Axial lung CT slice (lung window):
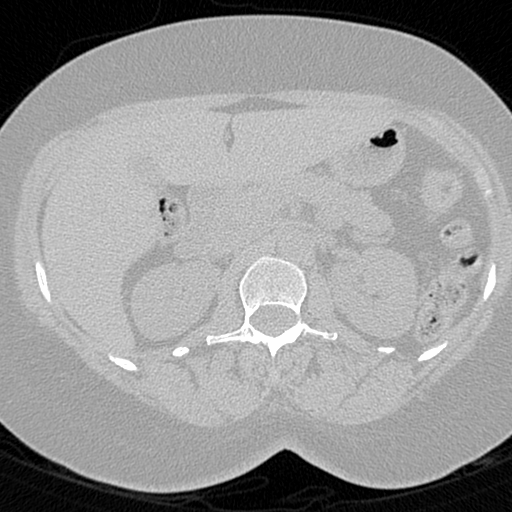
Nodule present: no